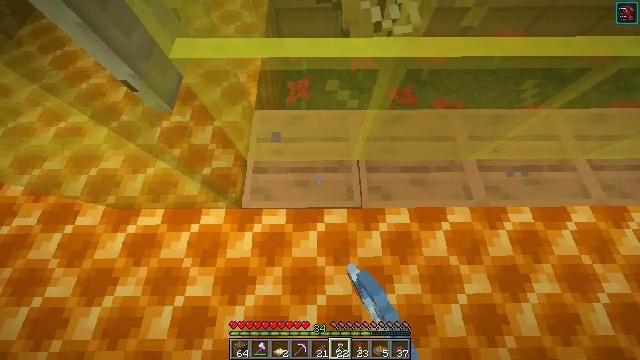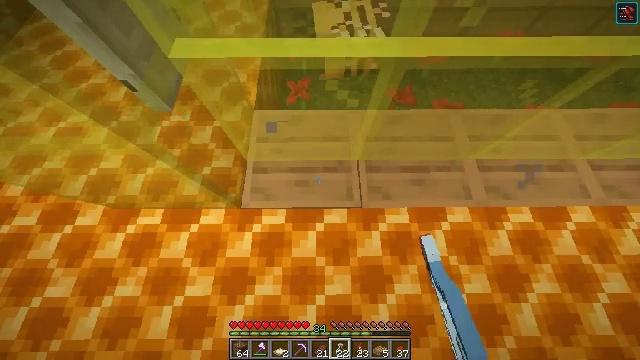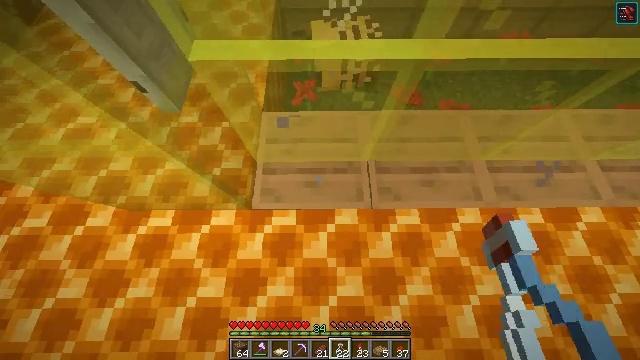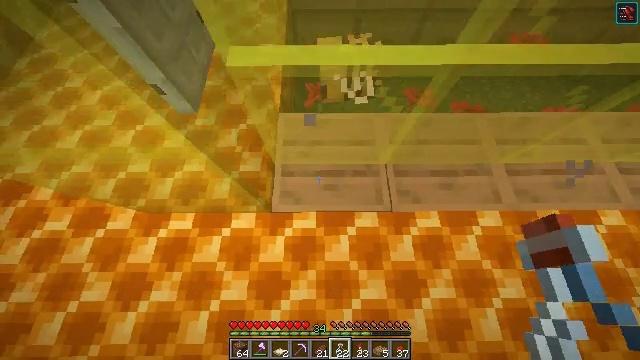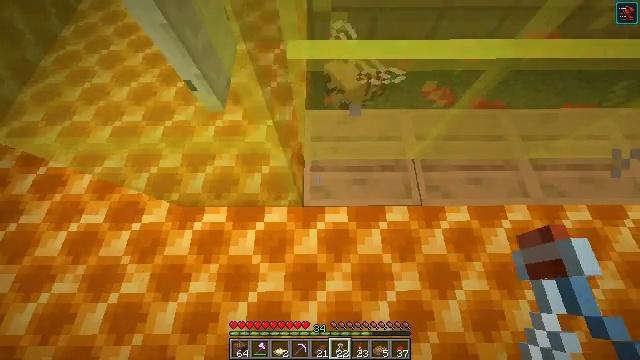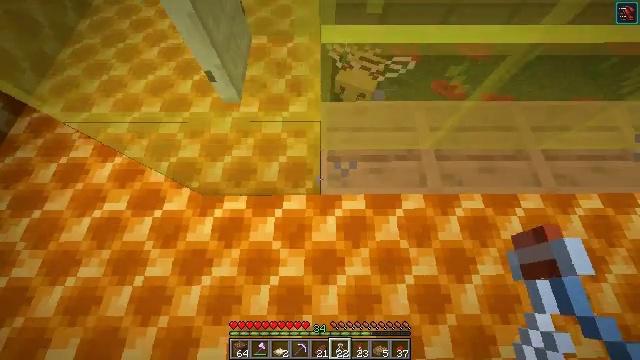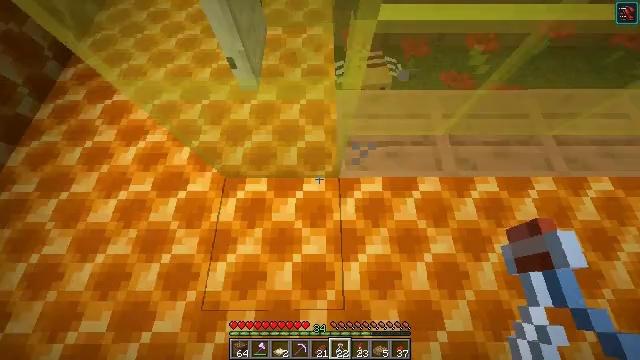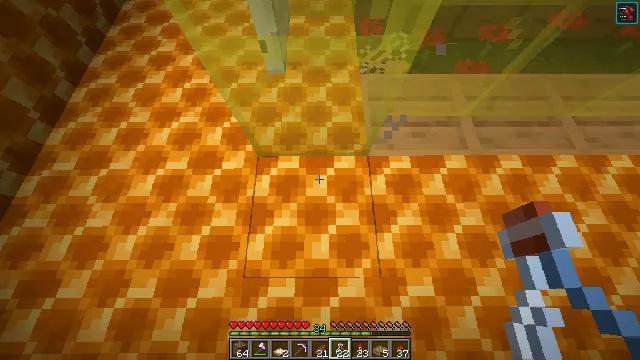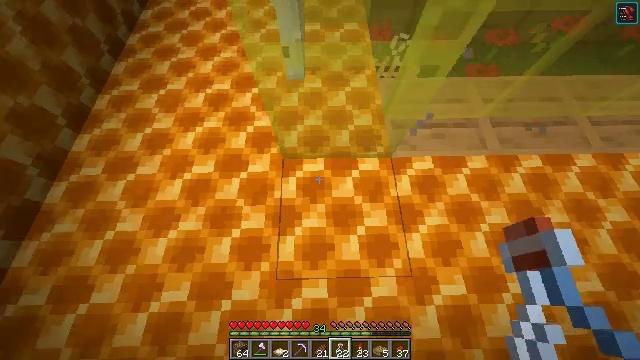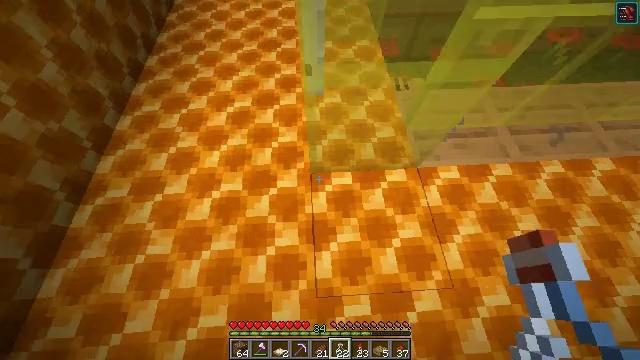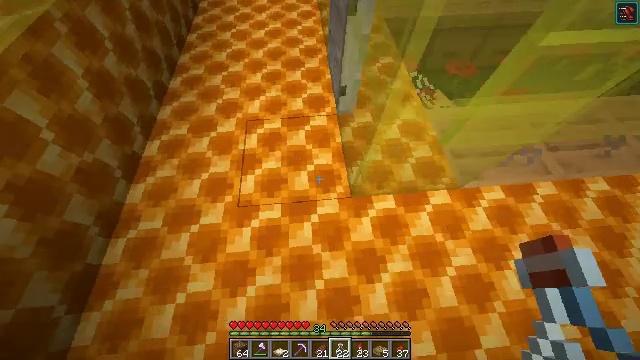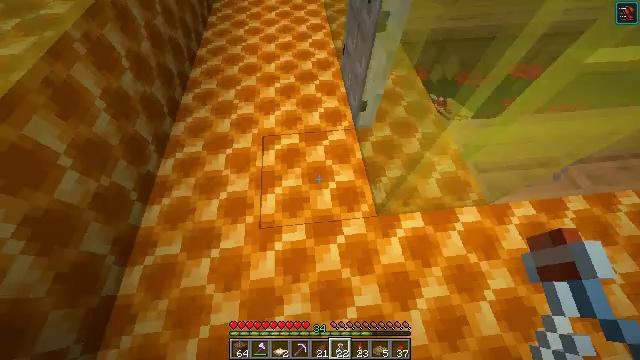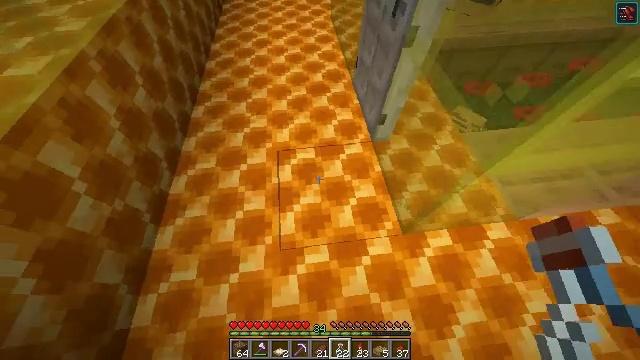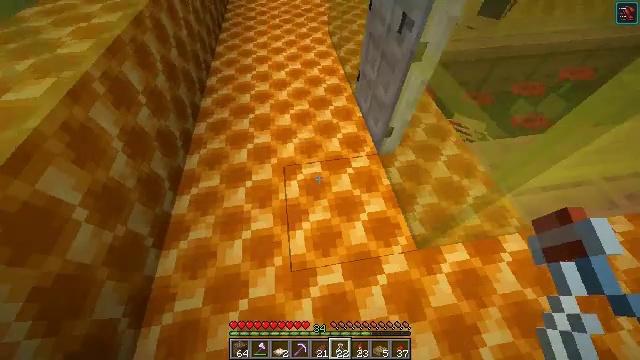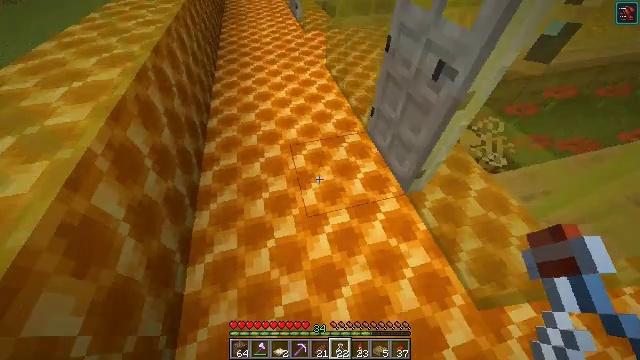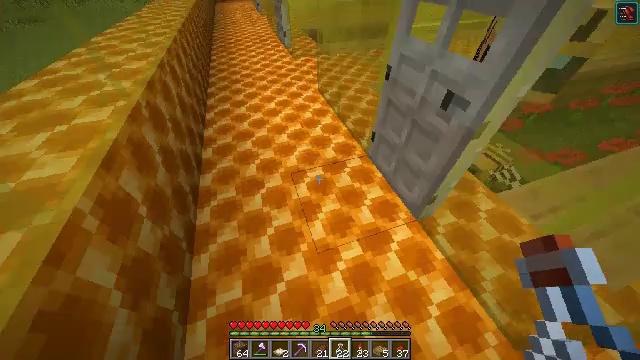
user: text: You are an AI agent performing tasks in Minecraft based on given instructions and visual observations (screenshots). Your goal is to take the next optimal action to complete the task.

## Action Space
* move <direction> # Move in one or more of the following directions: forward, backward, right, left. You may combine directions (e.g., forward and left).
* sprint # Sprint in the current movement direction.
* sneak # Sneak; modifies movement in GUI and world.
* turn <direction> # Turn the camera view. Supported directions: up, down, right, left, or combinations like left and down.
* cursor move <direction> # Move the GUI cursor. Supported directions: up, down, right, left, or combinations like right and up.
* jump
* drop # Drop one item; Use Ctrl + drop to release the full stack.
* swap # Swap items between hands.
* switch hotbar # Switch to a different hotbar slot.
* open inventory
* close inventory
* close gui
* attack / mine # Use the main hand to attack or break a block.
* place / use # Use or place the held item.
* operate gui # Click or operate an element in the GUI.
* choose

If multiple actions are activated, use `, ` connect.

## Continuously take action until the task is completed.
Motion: motion action
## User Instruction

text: Get a honey block by mixing honey bottles in the crafting table.
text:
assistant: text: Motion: use / place
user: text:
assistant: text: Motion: move left, use / place
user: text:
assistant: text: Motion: move left, use / place
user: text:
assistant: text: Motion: move back and move left
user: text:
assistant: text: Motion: move back and move left
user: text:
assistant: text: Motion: move back and move left
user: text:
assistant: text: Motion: move left
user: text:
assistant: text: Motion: move left, turn up
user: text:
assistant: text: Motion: move forward and move left, turn right and up
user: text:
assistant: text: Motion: move forward and move left, turn right and up
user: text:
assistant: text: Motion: move forward and move left, turn up
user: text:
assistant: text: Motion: move forward and move left, turn up
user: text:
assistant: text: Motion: move forward and move left, turn right and up
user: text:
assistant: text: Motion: move forward and move left, turn right and up
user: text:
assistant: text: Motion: move forward and move left, turn right and up
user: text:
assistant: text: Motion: move forward, turn right and up
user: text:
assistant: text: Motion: move forward, turn right and up
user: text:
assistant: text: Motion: move forward, turn right and up
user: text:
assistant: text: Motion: move forward, turn left and up
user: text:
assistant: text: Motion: move forward, turn left
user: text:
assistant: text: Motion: move forward, turn right and down
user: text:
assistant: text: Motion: move forward and move left, turn left
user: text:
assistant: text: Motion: move forward and move left, turn left and down
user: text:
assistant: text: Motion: move forward and move left, turn right and down
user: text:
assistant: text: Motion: move forward and move left, turn right
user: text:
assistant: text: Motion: move forward and move left, turn right
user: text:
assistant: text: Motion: move forward and move left, turn right
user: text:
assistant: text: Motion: move forward and move left, turn right
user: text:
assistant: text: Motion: move forward and move left, turn right
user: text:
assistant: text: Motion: move forward and move left, turn right